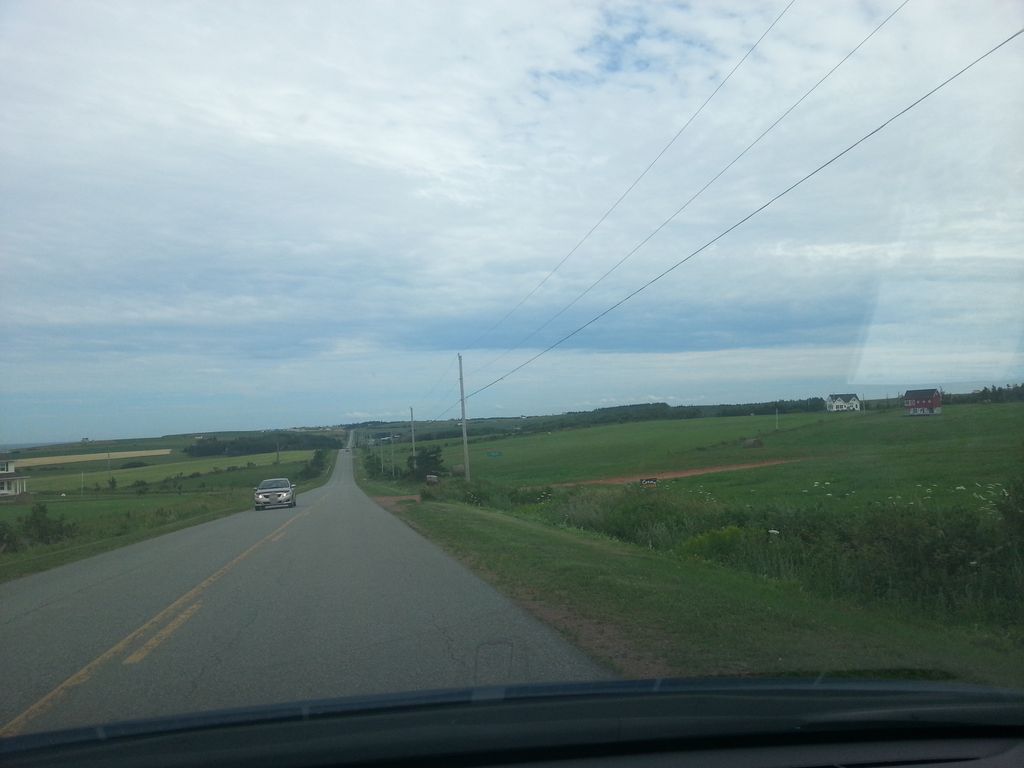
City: charlottetown